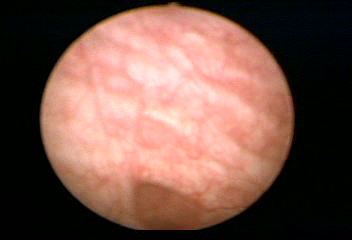
Modality: WLC
Class: Normal mucosa
Bladder cancer association: No